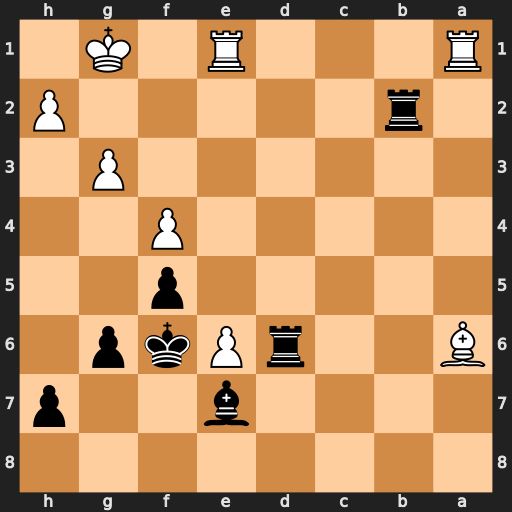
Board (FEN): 8/4b2p/B2rPkp1/5p2/5P2/6P1/1r5P/R3R1K1
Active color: b
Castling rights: -
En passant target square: -
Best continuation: Rdd2 Re2 Rxe2 Bxe2 Rxe2